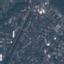
Land use / land cover class: Residential